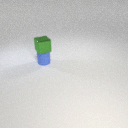
small green metal cube above small blue rubber cylinder